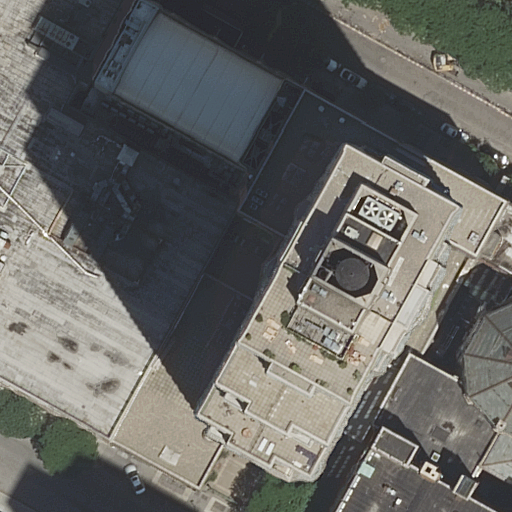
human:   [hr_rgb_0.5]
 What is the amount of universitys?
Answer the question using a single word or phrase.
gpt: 1

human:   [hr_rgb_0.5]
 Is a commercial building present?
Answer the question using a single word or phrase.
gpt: no

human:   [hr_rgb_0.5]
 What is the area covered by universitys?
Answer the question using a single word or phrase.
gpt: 724m2

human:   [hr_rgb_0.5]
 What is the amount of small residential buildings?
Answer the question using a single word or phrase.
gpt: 0

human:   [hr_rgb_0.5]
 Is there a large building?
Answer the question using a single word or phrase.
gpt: yes

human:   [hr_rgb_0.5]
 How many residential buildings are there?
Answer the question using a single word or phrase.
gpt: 4

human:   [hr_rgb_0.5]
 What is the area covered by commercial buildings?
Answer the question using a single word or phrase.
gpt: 0m2

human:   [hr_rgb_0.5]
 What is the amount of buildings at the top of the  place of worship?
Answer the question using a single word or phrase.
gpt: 3

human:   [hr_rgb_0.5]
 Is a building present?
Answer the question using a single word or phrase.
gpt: yes

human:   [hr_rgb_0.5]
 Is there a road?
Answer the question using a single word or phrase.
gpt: yes

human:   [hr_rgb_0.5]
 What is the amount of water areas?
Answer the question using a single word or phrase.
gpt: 0

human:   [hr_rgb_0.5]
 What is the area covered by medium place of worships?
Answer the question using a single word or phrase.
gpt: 0m2

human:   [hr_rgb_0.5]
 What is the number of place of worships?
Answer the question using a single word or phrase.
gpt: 1

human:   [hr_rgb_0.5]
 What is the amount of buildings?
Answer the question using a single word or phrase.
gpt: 6

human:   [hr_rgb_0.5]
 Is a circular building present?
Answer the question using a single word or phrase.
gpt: no

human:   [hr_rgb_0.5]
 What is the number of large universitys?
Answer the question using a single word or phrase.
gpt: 1

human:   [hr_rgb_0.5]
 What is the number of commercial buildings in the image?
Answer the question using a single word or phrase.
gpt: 0

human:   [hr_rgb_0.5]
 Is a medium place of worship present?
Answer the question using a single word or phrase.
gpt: no

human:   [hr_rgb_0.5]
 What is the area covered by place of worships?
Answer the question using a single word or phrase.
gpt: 732m2

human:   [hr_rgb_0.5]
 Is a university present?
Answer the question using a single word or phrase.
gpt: yes

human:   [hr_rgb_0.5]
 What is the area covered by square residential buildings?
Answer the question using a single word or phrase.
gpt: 0m2

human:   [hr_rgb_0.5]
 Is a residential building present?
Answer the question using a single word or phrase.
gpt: yes

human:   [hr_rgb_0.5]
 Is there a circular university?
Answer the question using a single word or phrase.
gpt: no

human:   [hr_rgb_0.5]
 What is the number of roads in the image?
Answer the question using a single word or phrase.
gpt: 2

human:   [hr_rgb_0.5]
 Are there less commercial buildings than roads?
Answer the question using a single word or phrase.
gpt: yes

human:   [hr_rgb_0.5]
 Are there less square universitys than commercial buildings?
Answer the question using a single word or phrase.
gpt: no

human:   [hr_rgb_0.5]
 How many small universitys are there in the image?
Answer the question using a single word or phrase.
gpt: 0

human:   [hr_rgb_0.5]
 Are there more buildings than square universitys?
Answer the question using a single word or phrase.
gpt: yes

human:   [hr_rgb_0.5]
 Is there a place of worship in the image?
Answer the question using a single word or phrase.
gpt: yes

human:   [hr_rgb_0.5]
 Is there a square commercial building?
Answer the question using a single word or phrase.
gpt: no

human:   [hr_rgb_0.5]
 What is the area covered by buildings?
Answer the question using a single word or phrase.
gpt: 5410m2

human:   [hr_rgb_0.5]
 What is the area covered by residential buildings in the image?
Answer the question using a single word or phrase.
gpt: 5353m2

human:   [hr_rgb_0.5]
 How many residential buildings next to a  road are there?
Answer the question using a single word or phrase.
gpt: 4

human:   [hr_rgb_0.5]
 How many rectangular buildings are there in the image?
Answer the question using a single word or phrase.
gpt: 3

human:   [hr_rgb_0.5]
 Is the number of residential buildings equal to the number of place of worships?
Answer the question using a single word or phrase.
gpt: no

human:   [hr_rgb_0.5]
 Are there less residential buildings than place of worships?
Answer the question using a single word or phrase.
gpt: no

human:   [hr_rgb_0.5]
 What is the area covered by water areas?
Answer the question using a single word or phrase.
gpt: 0m2

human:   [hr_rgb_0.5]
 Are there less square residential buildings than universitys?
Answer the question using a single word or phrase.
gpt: yes

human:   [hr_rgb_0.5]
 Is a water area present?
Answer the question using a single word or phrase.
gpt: no

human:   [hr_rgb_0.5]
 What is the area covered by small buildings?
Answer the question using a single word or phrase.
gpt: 57m2

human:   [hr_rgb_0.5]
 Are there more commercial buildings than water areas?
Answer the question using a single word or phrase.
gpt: no

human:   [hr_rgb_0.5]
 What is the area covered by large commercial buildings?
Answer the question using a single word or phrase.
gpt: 0m2

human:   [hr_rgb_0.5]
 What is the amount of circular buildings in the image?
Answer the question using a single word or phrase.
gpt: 0

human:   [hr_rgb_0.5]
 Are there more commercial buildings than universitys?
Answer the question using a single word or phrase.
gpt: no

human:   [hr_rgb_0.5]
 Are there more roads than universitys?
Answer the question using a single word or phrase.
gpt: yes

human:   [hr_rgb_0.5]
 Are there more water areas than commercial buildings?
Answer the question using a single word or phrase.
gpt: no

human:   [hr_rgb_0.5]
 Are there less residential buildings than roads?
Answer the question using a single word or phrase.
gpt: no

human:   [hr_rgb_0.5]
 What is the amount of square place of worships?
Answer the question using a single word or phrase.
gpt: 0

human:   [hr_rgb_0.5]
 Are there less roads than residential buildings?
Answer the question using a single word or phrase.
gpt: yes

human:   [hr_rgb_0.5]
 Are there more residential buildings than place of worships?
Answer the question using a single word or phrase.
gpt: yes

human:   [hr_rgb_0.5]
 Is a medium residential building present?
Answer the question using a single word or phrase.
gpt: yes

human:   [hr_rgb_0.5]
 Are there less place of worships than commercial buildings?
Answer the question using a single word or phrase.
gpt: no

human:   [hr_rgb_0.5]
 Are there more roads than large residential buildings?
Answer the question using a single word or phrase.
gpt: no

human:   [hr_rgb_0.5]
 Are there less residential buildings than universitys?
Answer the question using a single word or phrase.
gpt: no

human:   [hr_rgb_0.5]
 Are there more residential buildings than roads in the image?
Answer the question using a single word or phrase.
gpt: yes

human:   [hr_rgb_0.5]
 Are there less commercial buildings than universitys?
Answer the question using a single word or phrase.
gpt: yes

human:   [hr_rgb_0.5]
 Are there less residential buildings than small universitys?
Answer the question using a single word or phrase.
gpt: no

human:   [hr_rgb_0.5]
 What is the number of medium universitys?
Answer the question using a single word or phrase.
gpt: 0

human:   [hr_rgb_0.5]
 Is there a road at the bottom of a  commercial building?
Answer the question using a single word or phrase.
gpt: no

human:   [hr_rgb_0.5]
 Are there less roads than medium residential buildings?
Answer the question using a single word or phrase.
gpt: no

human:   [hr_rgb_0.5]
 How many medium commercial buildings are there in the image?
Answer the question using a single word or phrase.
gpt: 0

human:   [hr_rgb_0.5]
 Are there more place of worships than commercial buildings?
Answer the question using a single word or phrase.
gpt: yes

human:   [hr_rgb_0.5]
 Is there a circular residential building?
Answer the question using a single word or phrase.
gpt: no

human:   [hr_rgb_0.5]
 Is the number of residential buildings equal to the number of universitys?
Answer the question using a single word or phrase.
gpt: no